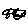
Label: car